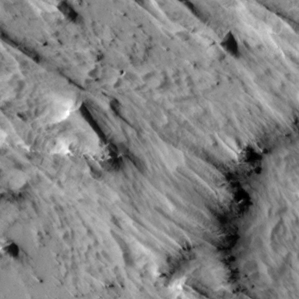
Label: non_frost